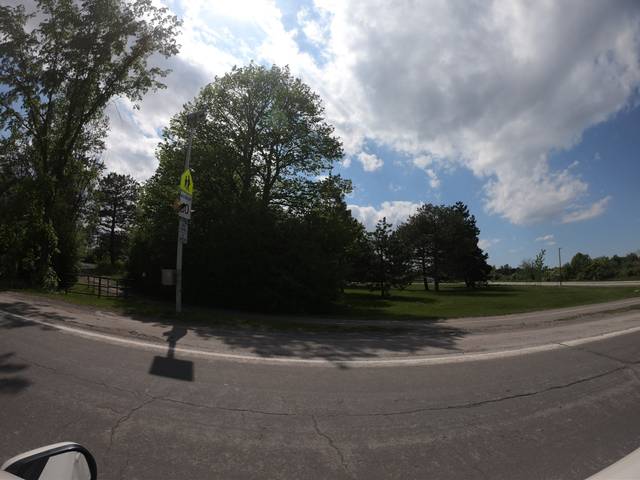
Region: Canada
Coordinates: 45.352, -75.847